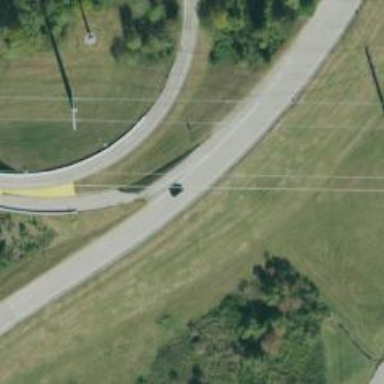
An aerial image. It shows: Secondary link road.